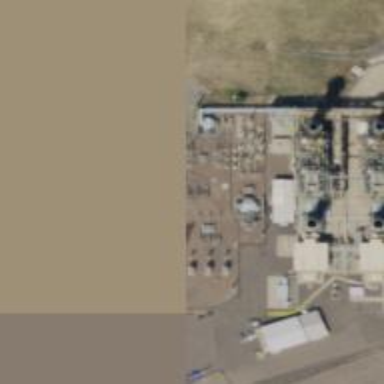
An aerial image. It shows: Switch for power supply.